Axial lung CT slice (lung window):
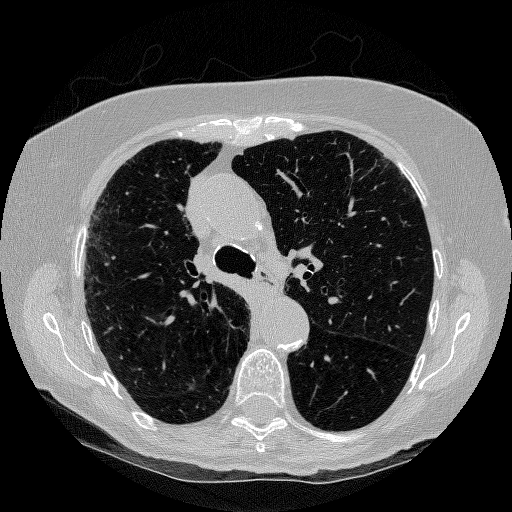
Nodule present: no